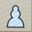
Piece: wP